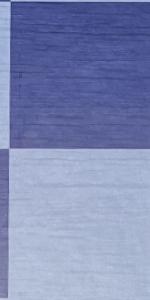
Label: Empty